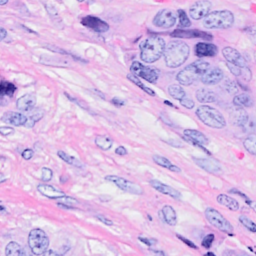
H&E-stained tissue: Breast